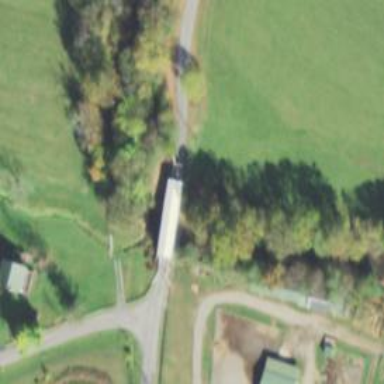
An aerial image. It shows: Covered bridge on residential road.